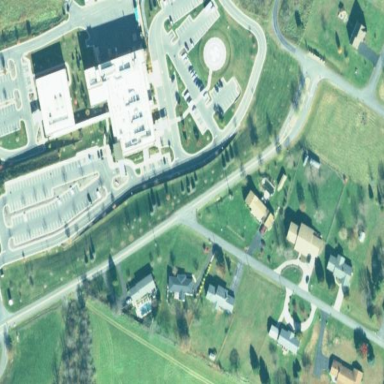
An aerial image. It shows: Healthcare facility identified as hospital.